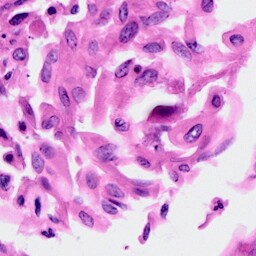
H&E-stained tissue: Cervix